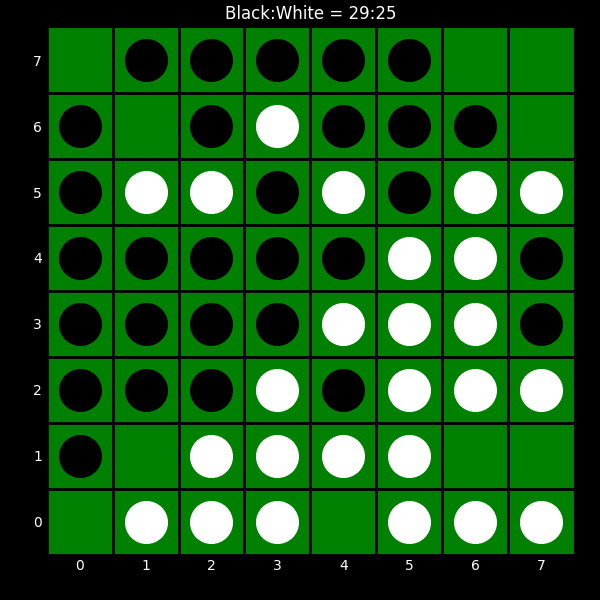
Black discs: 29
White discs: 25